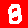
Digit: 8